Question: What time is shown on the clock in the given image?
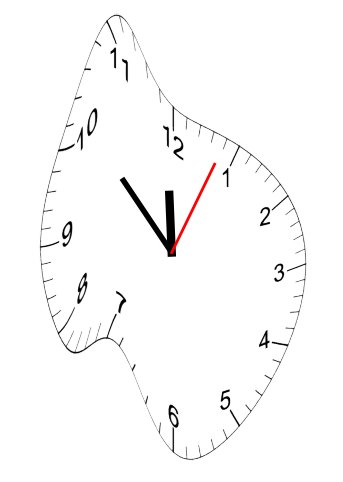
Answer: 11:52:04